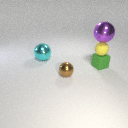
small green rubber cube in front of large cyan metal sphere